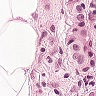
Metastatic tissue present: yes